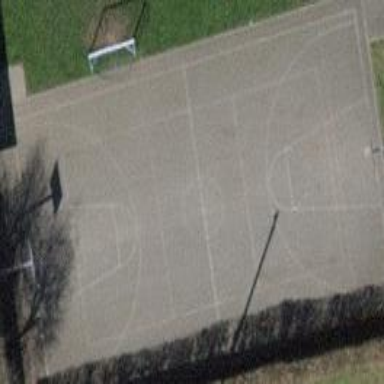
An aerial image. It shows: Multi-sport pitch on leisure land.